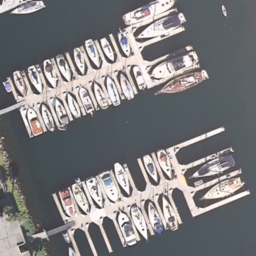
Label: harbor